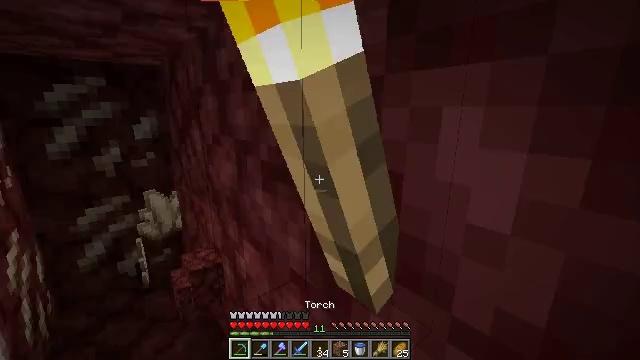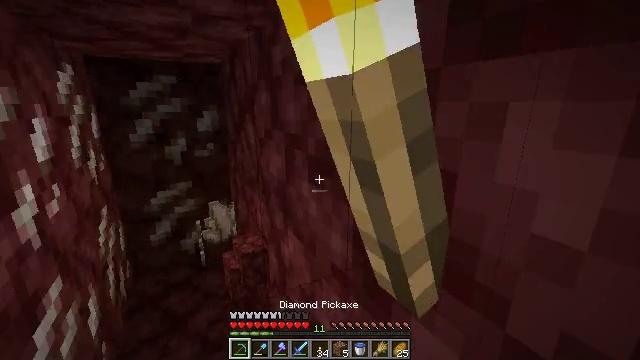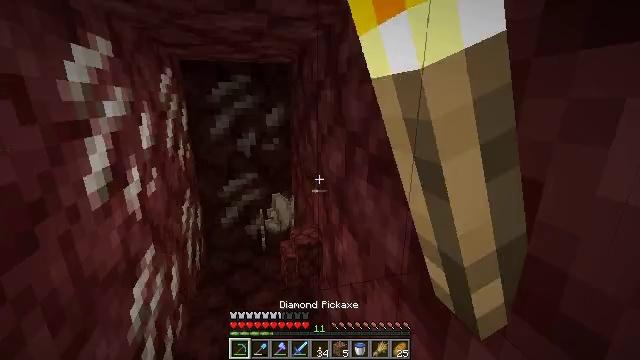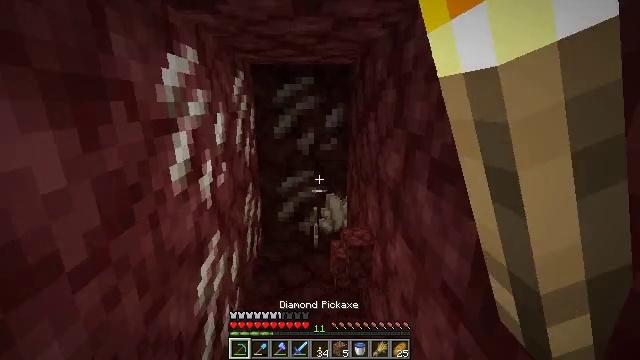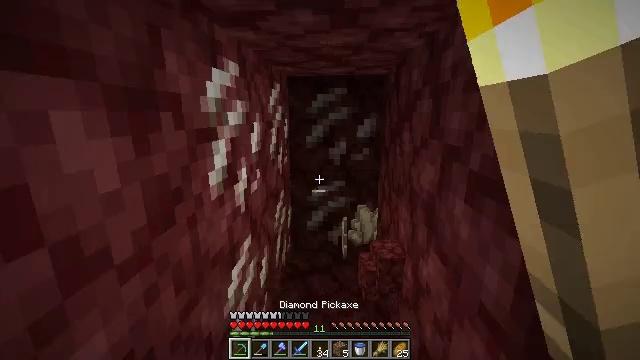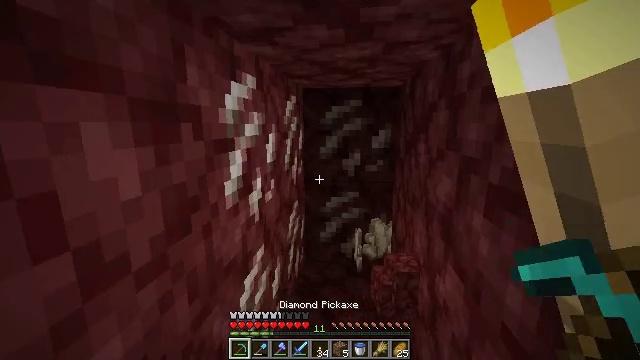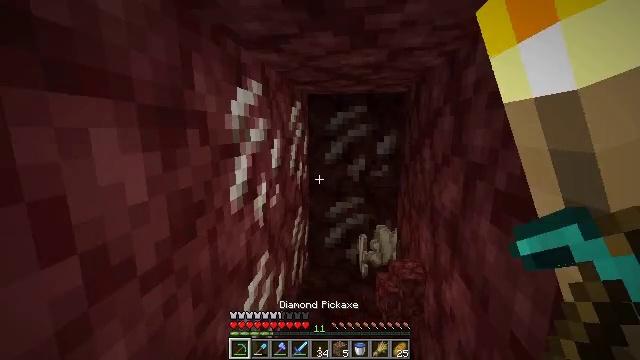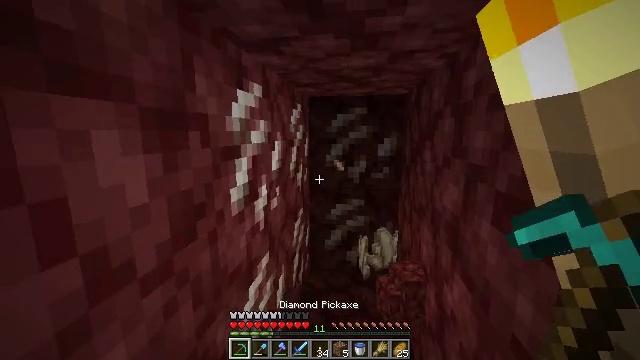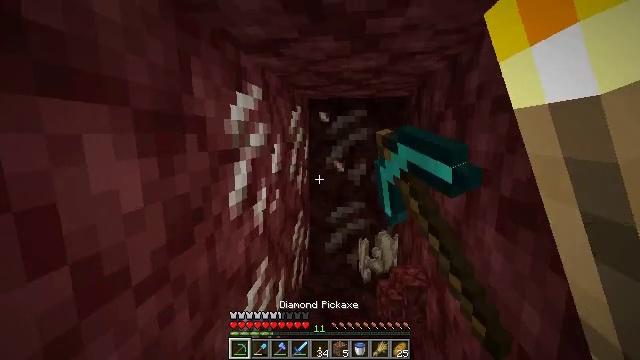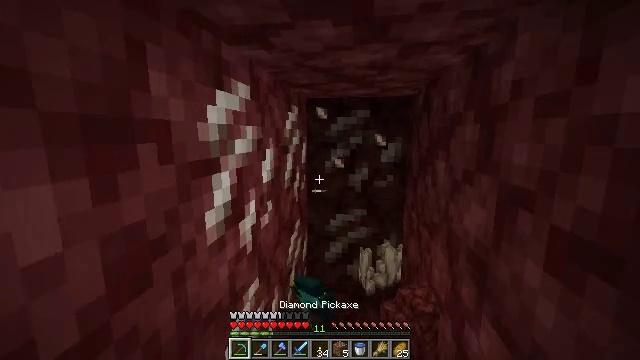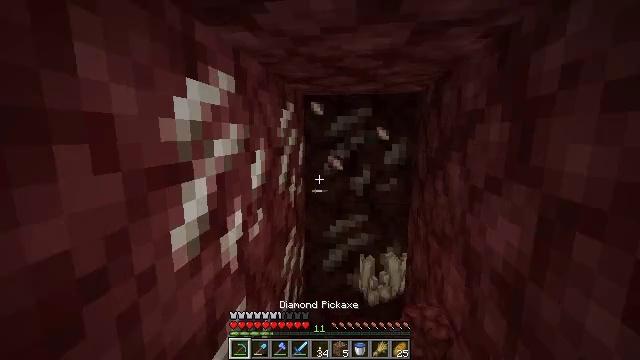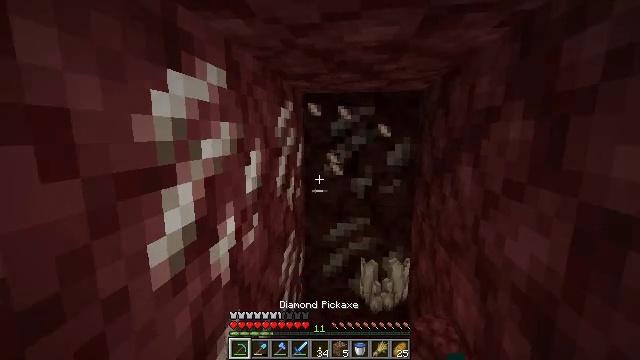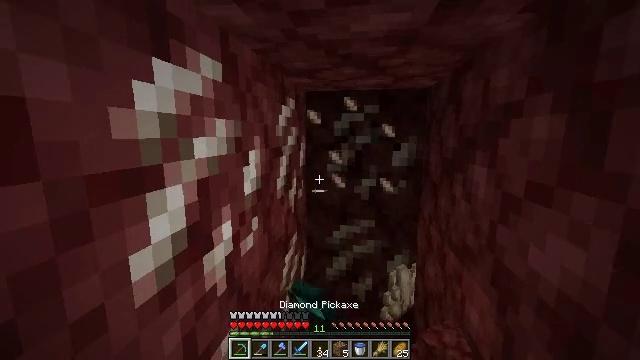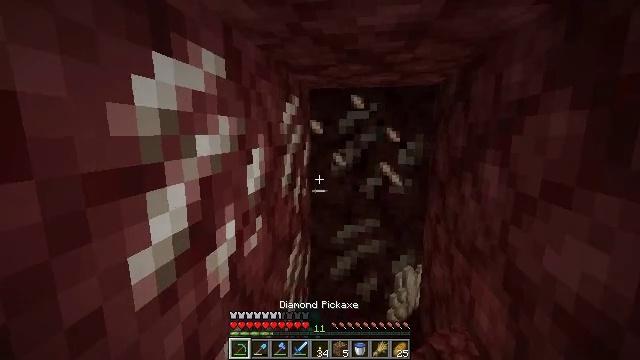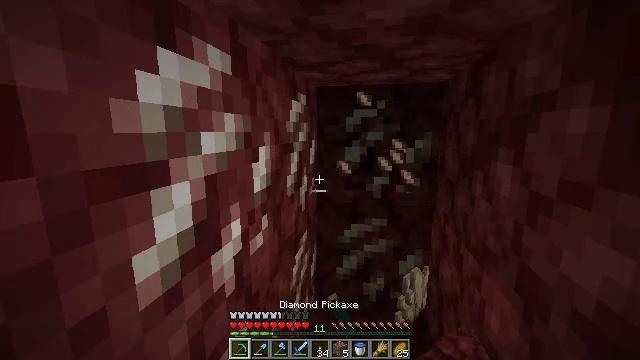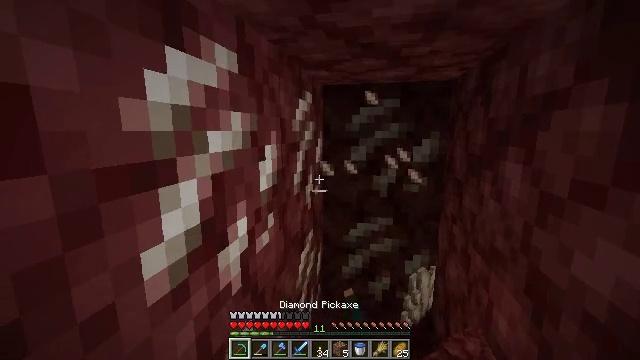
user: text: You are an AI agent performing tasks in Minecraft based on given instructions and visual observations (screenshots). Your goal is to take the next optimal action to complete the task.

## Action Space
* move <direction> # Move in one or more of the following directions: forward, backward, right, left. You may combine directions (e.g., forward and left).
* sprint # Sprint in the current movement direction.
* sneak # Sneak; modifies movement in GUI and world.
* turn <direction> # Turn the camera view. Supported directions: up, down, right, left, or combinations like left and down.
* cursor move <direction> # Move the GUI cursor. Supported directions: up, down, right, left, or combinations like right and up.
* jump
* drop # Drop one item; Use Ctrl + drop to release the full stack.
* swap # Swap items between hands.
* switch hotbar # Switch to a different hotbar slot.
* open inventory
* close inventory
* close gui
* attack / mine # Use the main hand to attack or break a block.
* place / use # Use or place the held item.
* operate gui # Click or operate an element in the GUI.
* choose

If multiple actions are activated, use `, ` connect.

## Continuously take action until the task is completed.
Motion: motion action
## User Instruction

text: Gather nether quartz ore with a pickaxe.
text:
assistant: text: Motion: turn left and down, switch to hotbar 1
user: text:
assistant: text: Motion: turn left, switch to hotbar 1
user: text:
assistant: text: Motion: turn left
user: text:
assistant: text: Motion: turn left and up
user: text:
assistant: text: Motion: turn left and up
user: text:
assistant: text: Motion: turn left and up
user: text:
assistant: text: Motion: attack / mine
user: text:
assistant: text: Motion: move forward, attack / mine
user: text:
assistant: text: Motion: move forward, attack / mine
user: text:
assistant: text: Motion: move forward, attack / mine
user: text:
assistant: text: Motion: attack / mine
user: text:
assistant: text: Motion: attack / mine
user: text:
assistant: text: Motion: attack / mine
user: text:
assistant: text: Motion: turn left, attack / mine
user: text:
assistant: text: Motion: turn left, attack / mine
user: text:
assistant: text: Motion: attack / mine
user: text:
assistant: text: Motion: attack / mine
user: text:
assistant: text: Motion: attack / mine
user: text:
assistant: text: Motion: attack / mine
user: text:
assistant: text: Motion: attack / mine
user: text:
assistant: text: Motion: attack / mine
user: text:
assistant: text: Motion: attack / mine
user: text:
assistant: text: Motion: attack / mine
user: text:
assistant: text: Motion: attack / mine
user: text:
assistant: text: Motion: attack / mine
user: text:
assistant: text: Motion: attack / mine
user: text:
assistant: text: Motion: attack / mine
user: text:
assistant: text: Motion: attack / mine
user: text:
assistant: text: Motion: attack / mine
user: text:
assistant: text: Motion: attack / mine